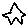
Label: star